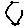
Label: hexagon